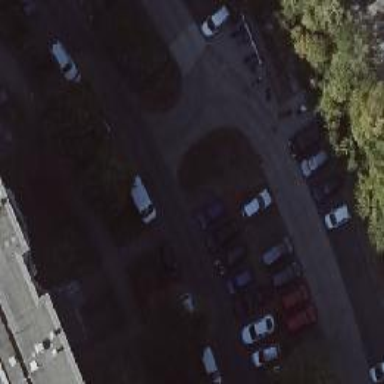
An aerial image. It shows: Parking aisle with concrete surface.